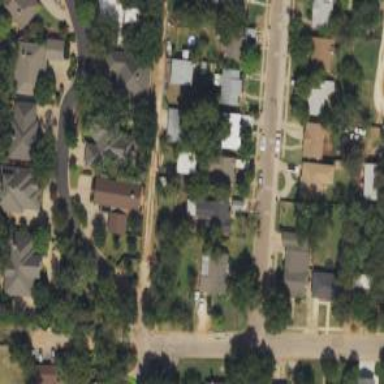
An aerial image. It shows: Alley classified as service road.